Interaction volume radius: 5 \u00c5
Interaction volume height: 10 \u00c5
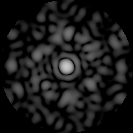
Disorder parameter: 0.8538